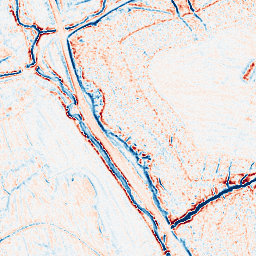
Category: edge_preserving
Decomposition family: anisotropic_diffusion
Decomposition parameters: iterations: 20
kappa: 100
gamma: 0.05
Upsampling method: bilinear
Upsampling parameters: scale: 2
Upsampling scale: 2